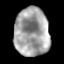
Tissue: prostate
Cell type: Epithelial cells
Senescence score: 0.2891
Nuclear area (px): 1646
Mean DAPI intensity: 162.549